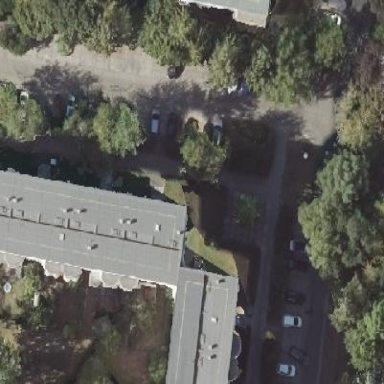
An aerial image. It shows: Flat-roofed apartment building with tar paper roofing.